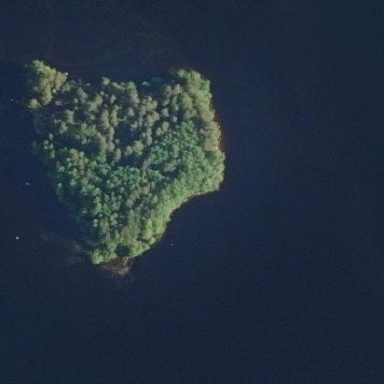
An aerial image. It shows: Island covered with forest.